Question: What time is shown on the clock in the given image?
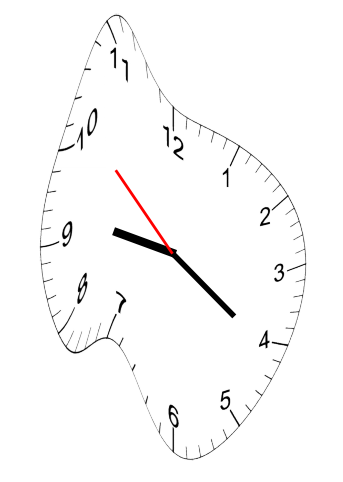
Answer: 09:20:52